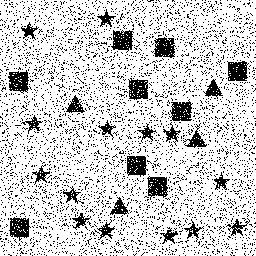
Squares: 9
Triangles: 4
Stars: 14
Total shapes: 27